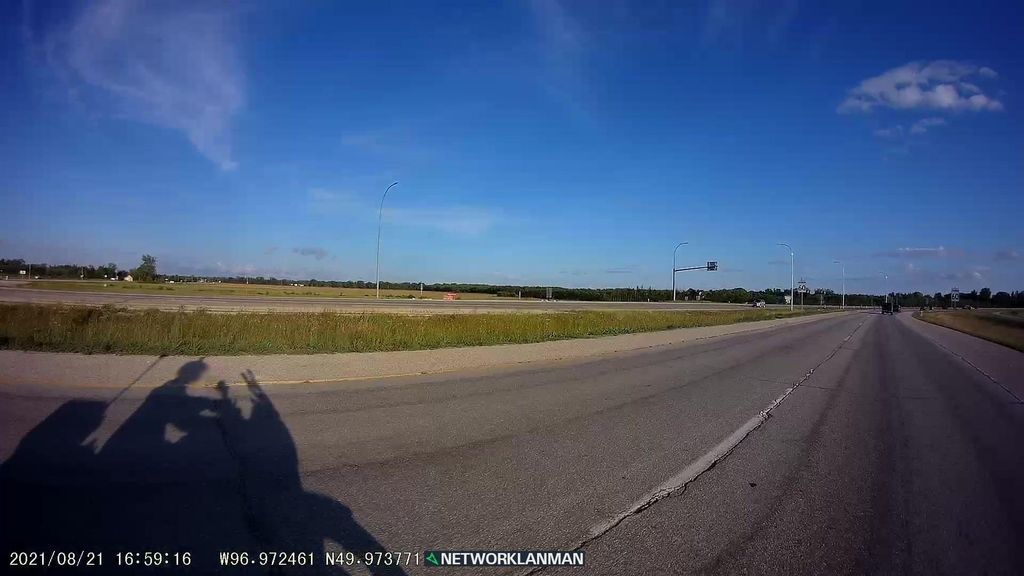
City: winnipeg